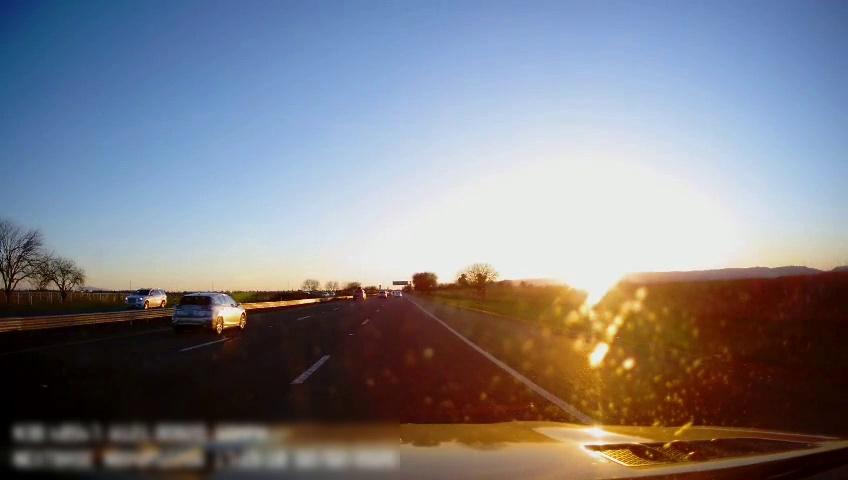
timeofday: Day
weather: Sunny
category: Drivable Space
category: Vehicles | SUV
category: Vehicles | SUV
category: Vehicles | SUV
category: Lanes | Alternate Lane
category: Lanes | Alternate Lane
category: Lanes | Current Lane
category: Lanes | Alternate Lane
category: Traffic | Signs